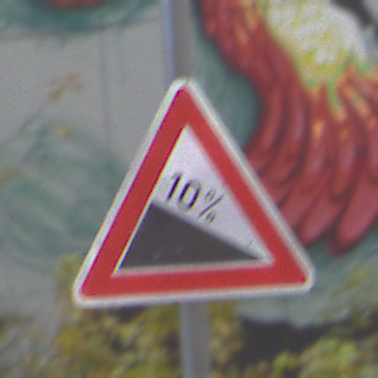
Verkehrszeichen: Gefaelle10
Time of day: MorningAfternoon
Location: Outdoor (Urban)
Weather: PartlyCloudy
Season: NotSpecified
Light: Natural